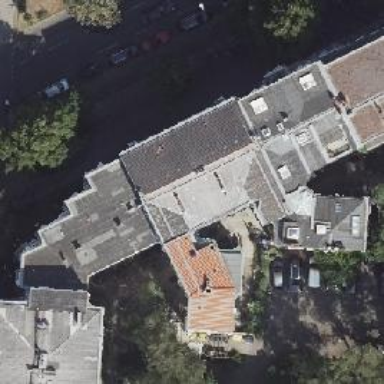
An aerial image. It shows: Residential building with quadruple saltbox shaped roof.